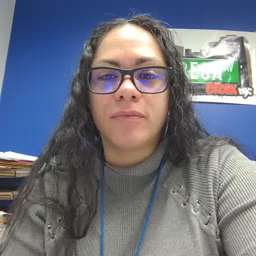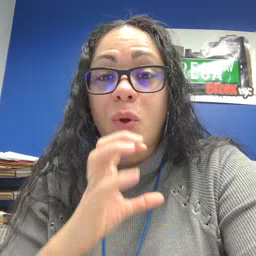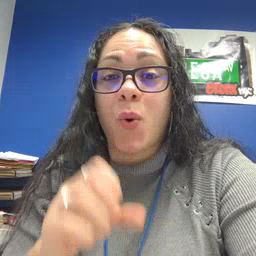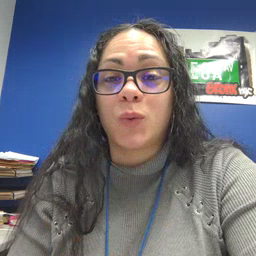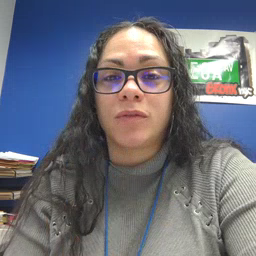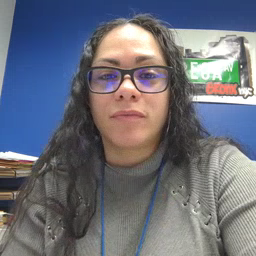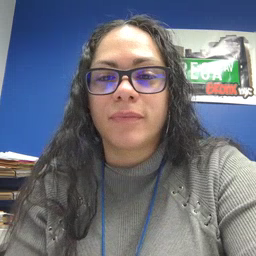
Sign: old